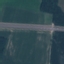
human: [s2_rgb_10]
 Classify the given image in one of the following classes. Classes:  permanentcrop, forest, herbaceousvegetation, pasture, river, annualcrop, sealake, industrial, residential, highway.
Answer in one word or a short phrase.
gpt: Highway